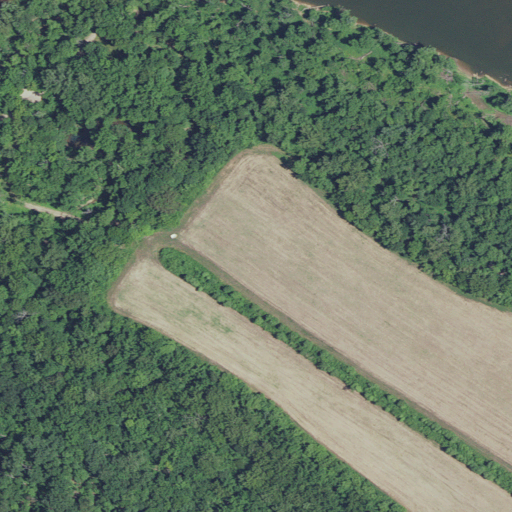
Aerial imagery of valley in Missouri named Pleasant Valley containing woody wetlands, deciduous forest, cultivated crops, open water, and herbaceous wetlands